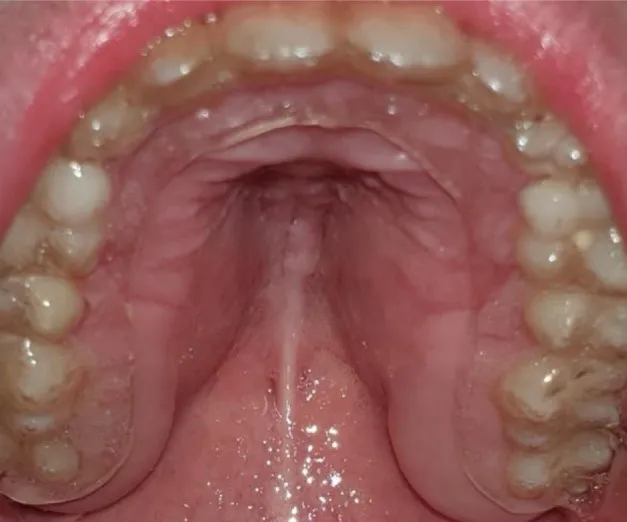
Recovered palatal mucosa 2 months after surgery.
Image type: endoscopy (gi_endoscopy)